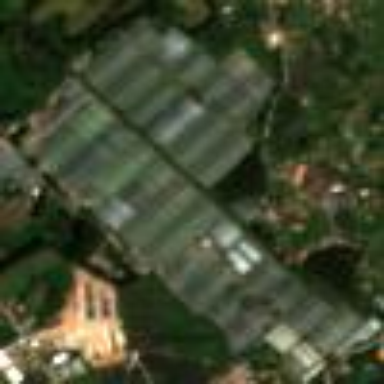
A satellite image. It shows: Greenhouse used for horticulture.